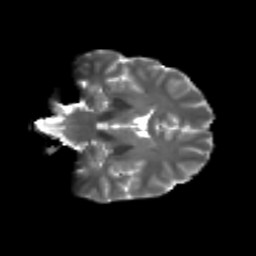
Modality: T2w
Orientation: coronal
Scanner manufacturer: siemens
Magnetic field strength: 3 T
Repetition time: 4.16 s
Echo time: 0.0806 s